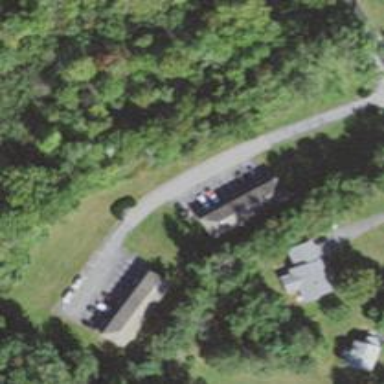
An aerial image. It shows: Residential driveway designated as service road.